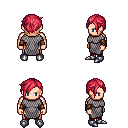
a pixel art fantasy rpg character, male body template, human, light skin, chain mail, red pants, ruby red pixie cut hairstyle, cloth bracers, metal boots, four views (front, back, left, right), 2x2 character sprite sheet, small pixel art, hard edges, no anti-aliasing